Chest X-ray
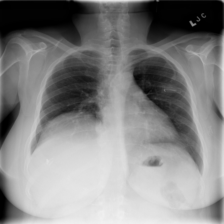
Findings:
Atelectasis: negative
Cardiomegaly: negative
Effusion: negative
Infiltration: negative
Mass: negative
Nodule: negative
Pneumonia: negative
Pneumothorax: negative
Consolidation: negative
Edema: negative
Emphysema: negative
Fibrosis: negative
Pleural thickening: negative
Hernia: negative